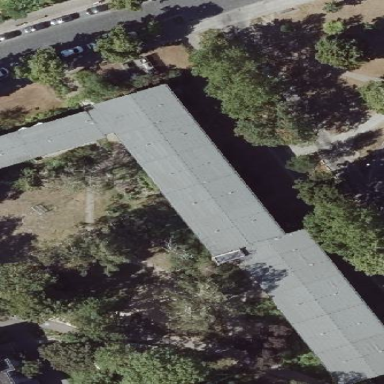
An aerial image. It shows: Shelter building serving as social facility.